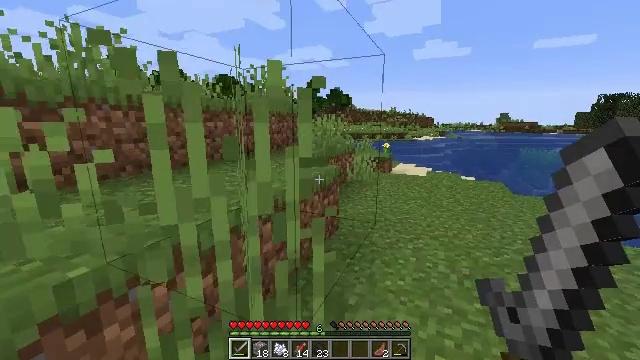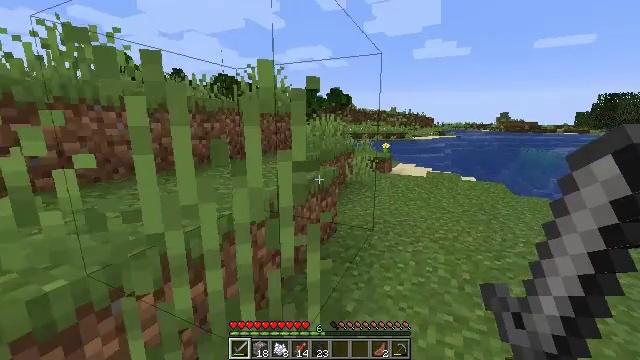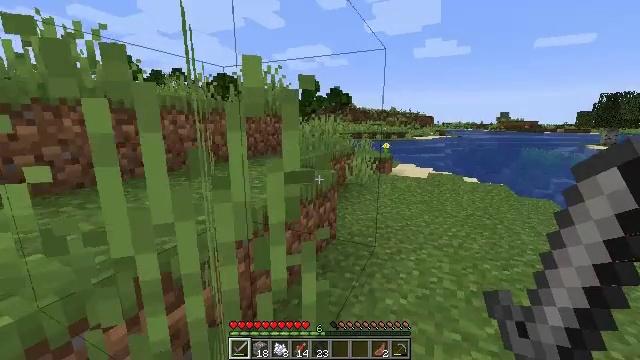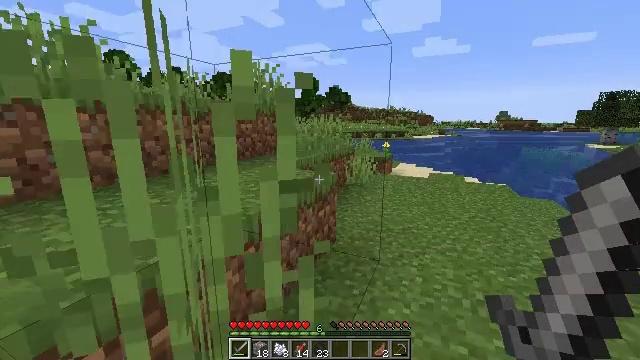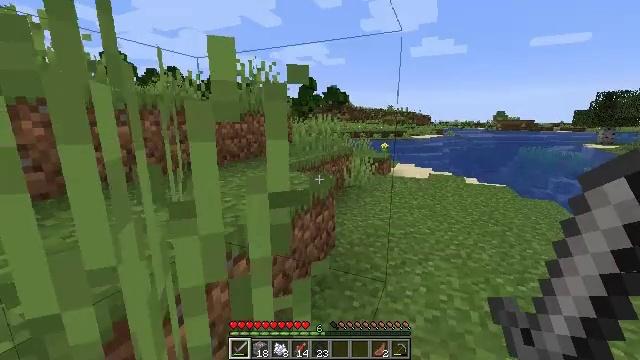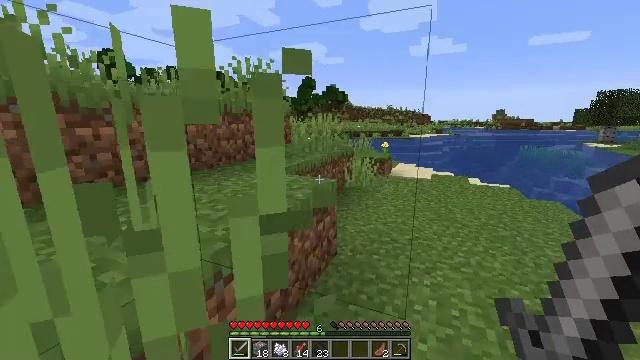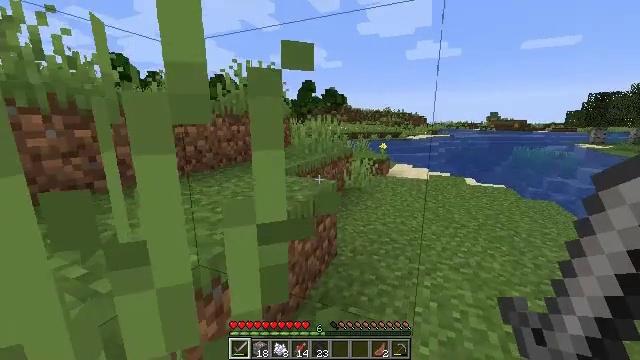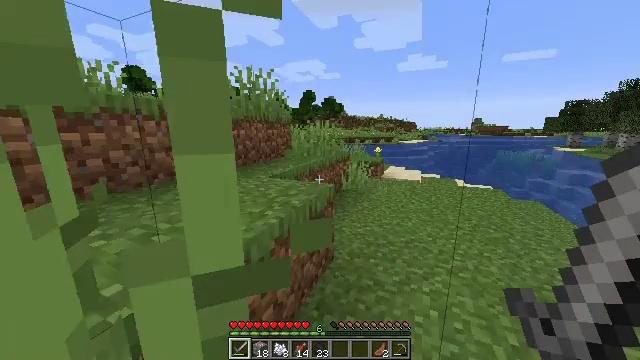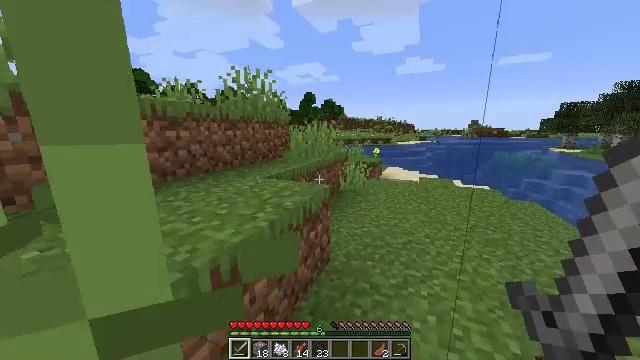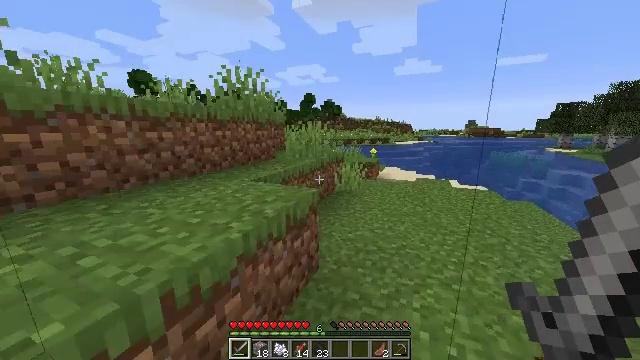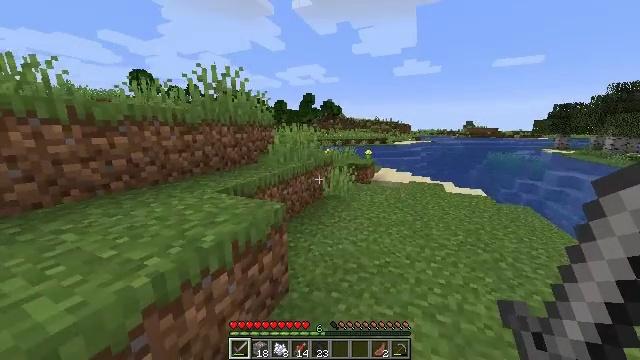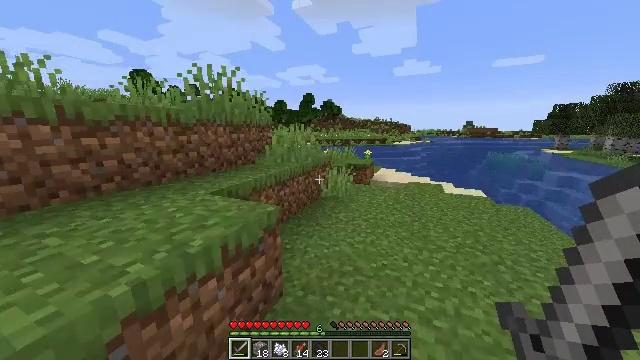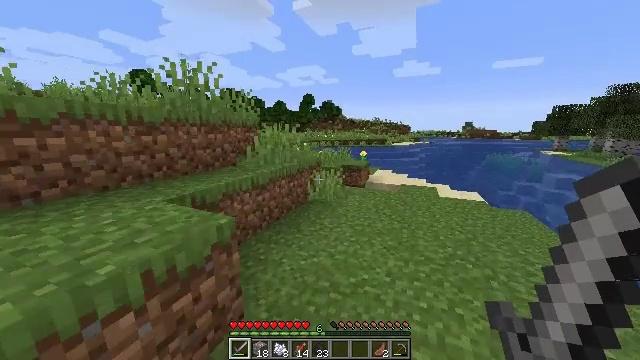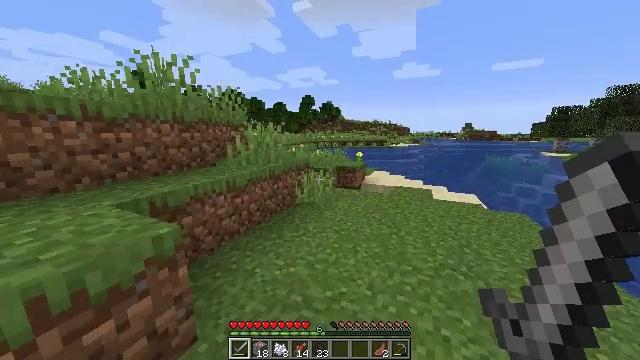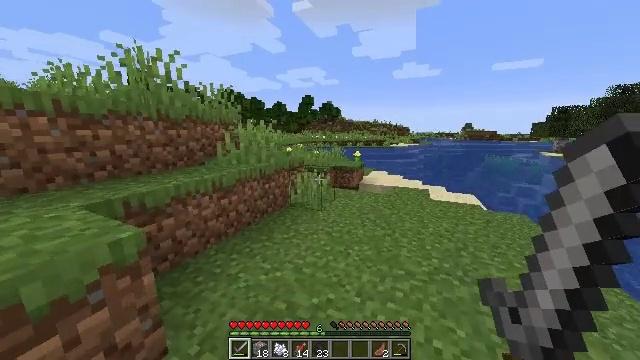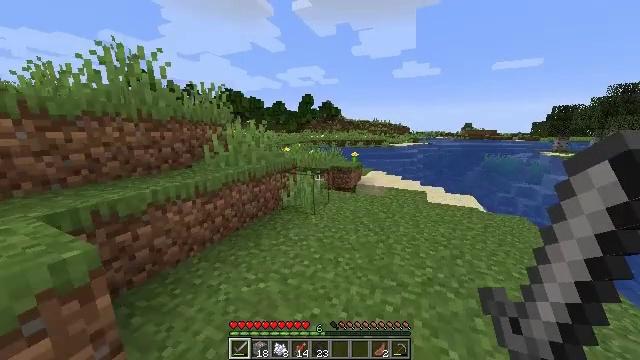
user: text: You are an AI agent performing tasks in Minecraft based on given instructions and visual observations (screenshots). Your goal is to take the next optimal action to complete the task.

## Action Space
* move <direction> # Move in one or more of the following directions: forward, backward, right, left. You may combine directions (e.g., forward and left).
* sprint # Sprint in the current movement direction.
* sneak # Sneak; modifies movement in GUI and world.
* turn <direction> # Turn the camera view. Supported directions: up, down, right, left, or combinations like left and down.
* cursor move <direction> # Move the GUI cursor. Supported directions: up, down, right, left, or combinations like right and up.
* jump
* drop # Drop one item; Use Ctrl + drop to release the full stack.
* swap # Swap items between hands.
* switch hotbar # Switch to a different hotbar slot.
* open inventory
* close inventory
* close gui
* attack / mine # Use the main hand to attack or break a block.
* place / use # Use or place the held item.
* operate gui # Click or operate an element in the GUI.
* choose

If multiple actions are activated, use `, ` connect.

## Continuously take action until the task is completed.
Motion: motion action
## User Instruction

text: Hunt fish.
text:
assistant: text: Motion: move forward
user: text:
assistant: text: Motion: move forward
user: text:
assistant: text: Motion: move forward
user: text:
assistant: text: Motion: no_op
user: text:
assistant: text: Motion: move forward
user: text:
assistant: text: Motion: move forward
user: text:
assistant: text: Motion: move forward and move right
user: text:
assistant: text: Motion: move forward and move right
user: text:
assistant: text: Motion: move forward and move right
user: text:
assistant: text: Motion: move forward and move right
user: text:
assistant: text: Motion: move forward and move right
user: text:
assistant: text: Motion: move forward and move right
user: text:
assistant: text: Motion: move forward and move right
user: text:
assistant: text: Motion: move forward and move right
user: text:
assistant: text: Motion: move forward and move right
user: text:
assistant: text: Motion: move forward and move right
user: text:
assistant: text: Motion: move forward
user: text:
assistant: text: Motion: move forward
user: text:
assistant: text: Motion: move forward
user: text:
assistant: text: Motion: move forward
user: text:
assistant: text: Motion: move forward
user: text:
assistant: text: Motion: move forward
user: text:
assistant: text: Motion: move forward and move right
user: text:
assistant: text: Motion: move forward and move right
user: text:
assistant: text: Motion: move forward and move right
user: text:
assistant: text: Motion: move forward and move right
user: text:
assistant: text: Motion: move forward
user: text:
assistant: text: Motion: move forward
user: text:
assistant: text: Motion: move forward
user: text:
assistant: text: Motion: move forward and move left